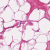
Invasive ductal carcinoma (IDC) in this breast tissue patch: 0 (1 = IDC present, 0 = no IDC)